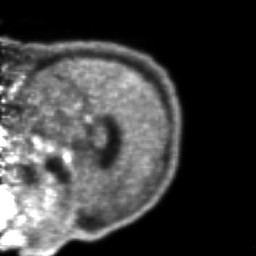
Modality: PET
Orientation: sagittal
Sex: male
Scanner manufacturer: ge